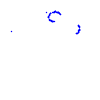
Particle: proton